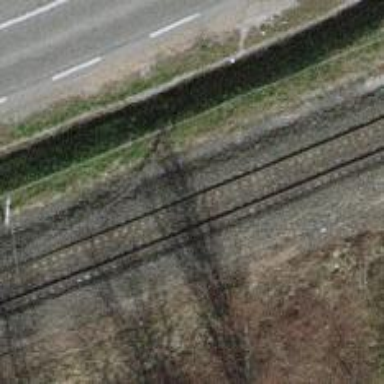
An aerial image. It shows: Railway with electrified contact lines.